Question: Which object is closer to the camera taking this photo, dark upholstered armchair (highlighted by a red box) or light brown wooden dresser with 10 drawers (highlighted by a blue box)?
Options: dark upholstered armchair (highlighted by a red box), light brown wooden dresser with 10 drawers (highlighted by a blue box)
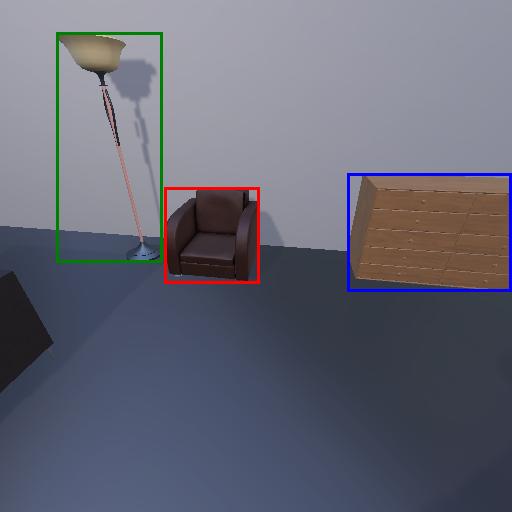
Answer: dark upholstered armchair (highlighted by a red box)